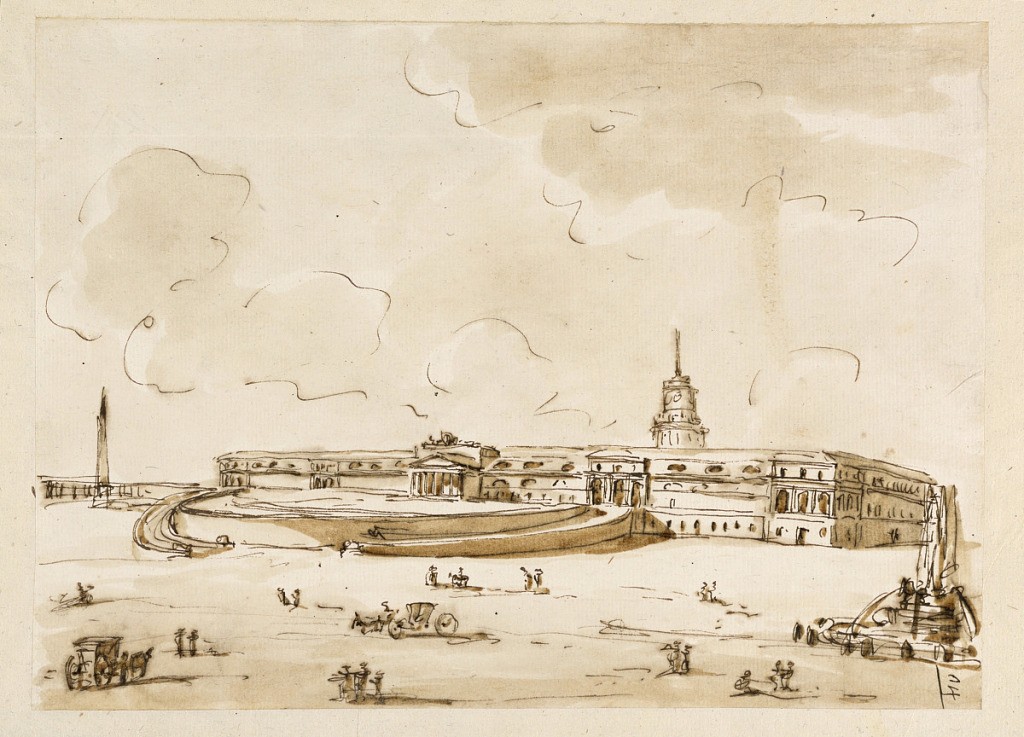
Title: Square with a Palace
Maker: Giuseppe Barberi, Italian, 1746–1809
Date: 18th century
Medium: Pen and brown ink, brush and brown wash on off-white laid paper, lined
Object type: Drawing
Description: Large building in bare landscape; fountain on right and some carriages.